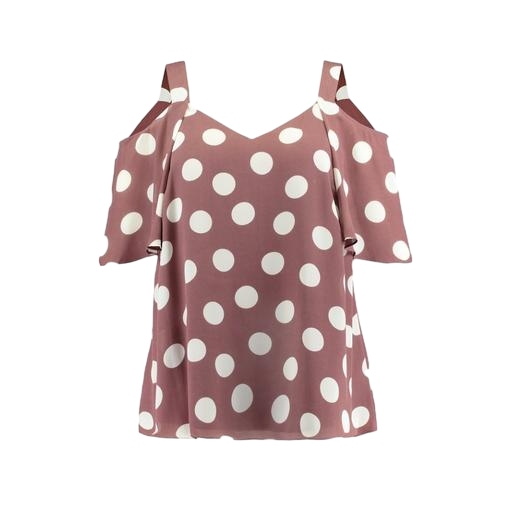
pink printed cold shoulder blouse, purple plus size cold-shoulder shirt, pink cold-shoulder blouse, white background